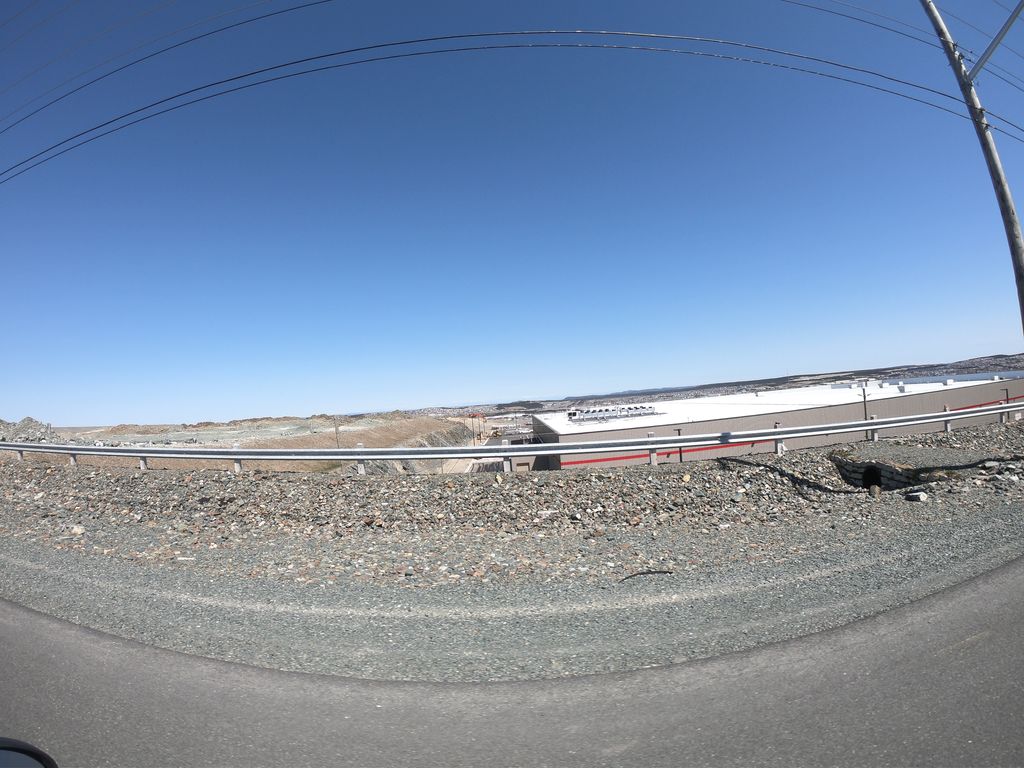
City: st_johns